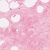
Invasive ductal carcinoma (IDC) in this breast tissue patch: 0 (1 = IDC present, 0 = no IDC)